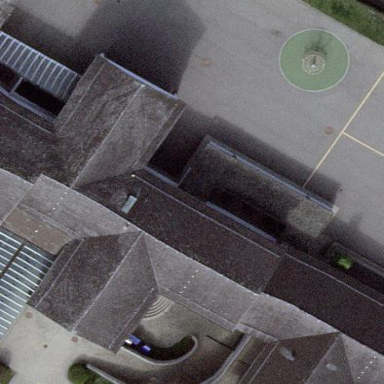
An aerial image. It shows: School.